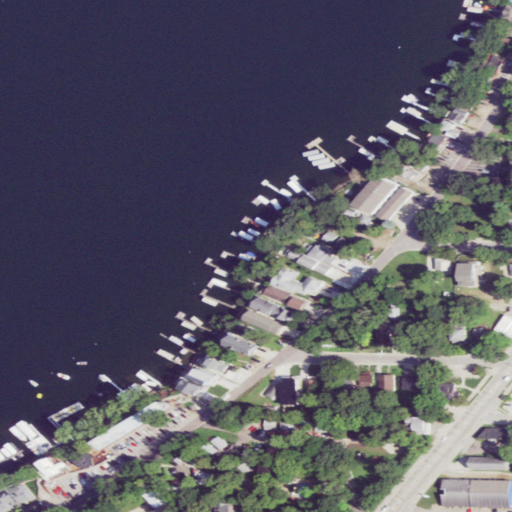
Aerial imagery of beach in Iowa named Fillenworth Beach containing open water, low intensity development, medium intensity development, open development, and high intensity development